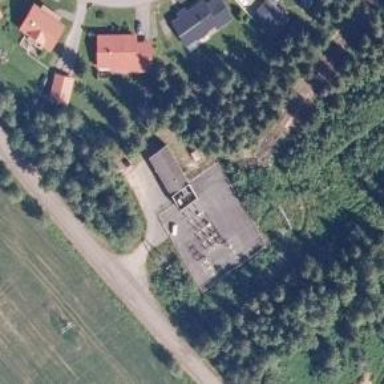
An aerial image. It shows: Power substation.